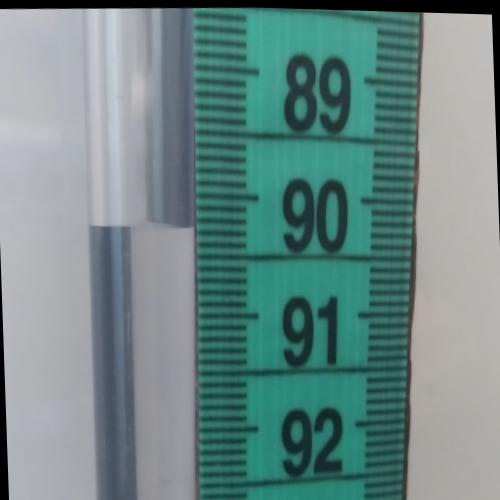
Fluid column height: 90.3 cm